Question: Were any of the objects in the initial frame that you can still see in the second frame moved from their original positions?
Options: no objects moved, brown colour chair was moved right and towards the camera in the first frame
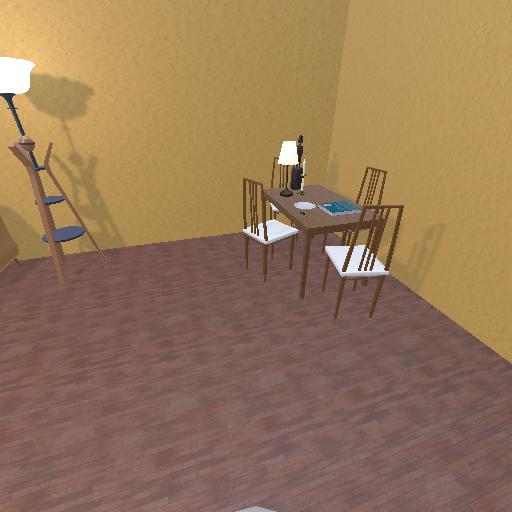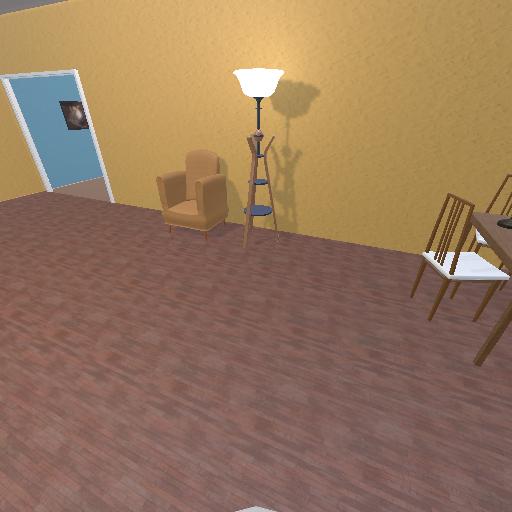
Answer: no objects moved